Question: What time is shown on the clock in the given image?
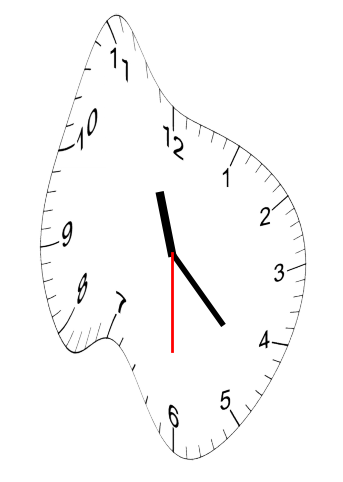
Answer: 11:22:30